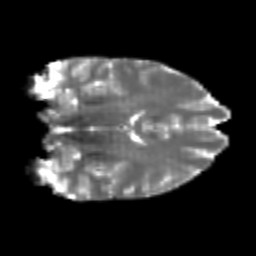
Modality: T2w
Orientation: coronal
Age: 21
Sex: female
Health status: healthy
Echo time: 0.074 s